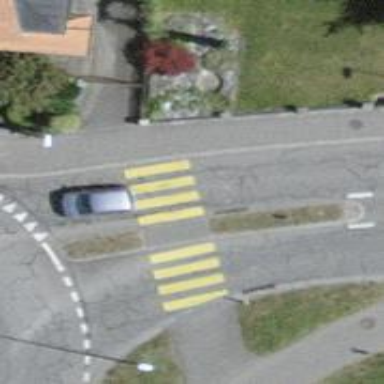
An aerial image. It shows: Uncontrolled zebra crossing with central island.